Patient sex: M
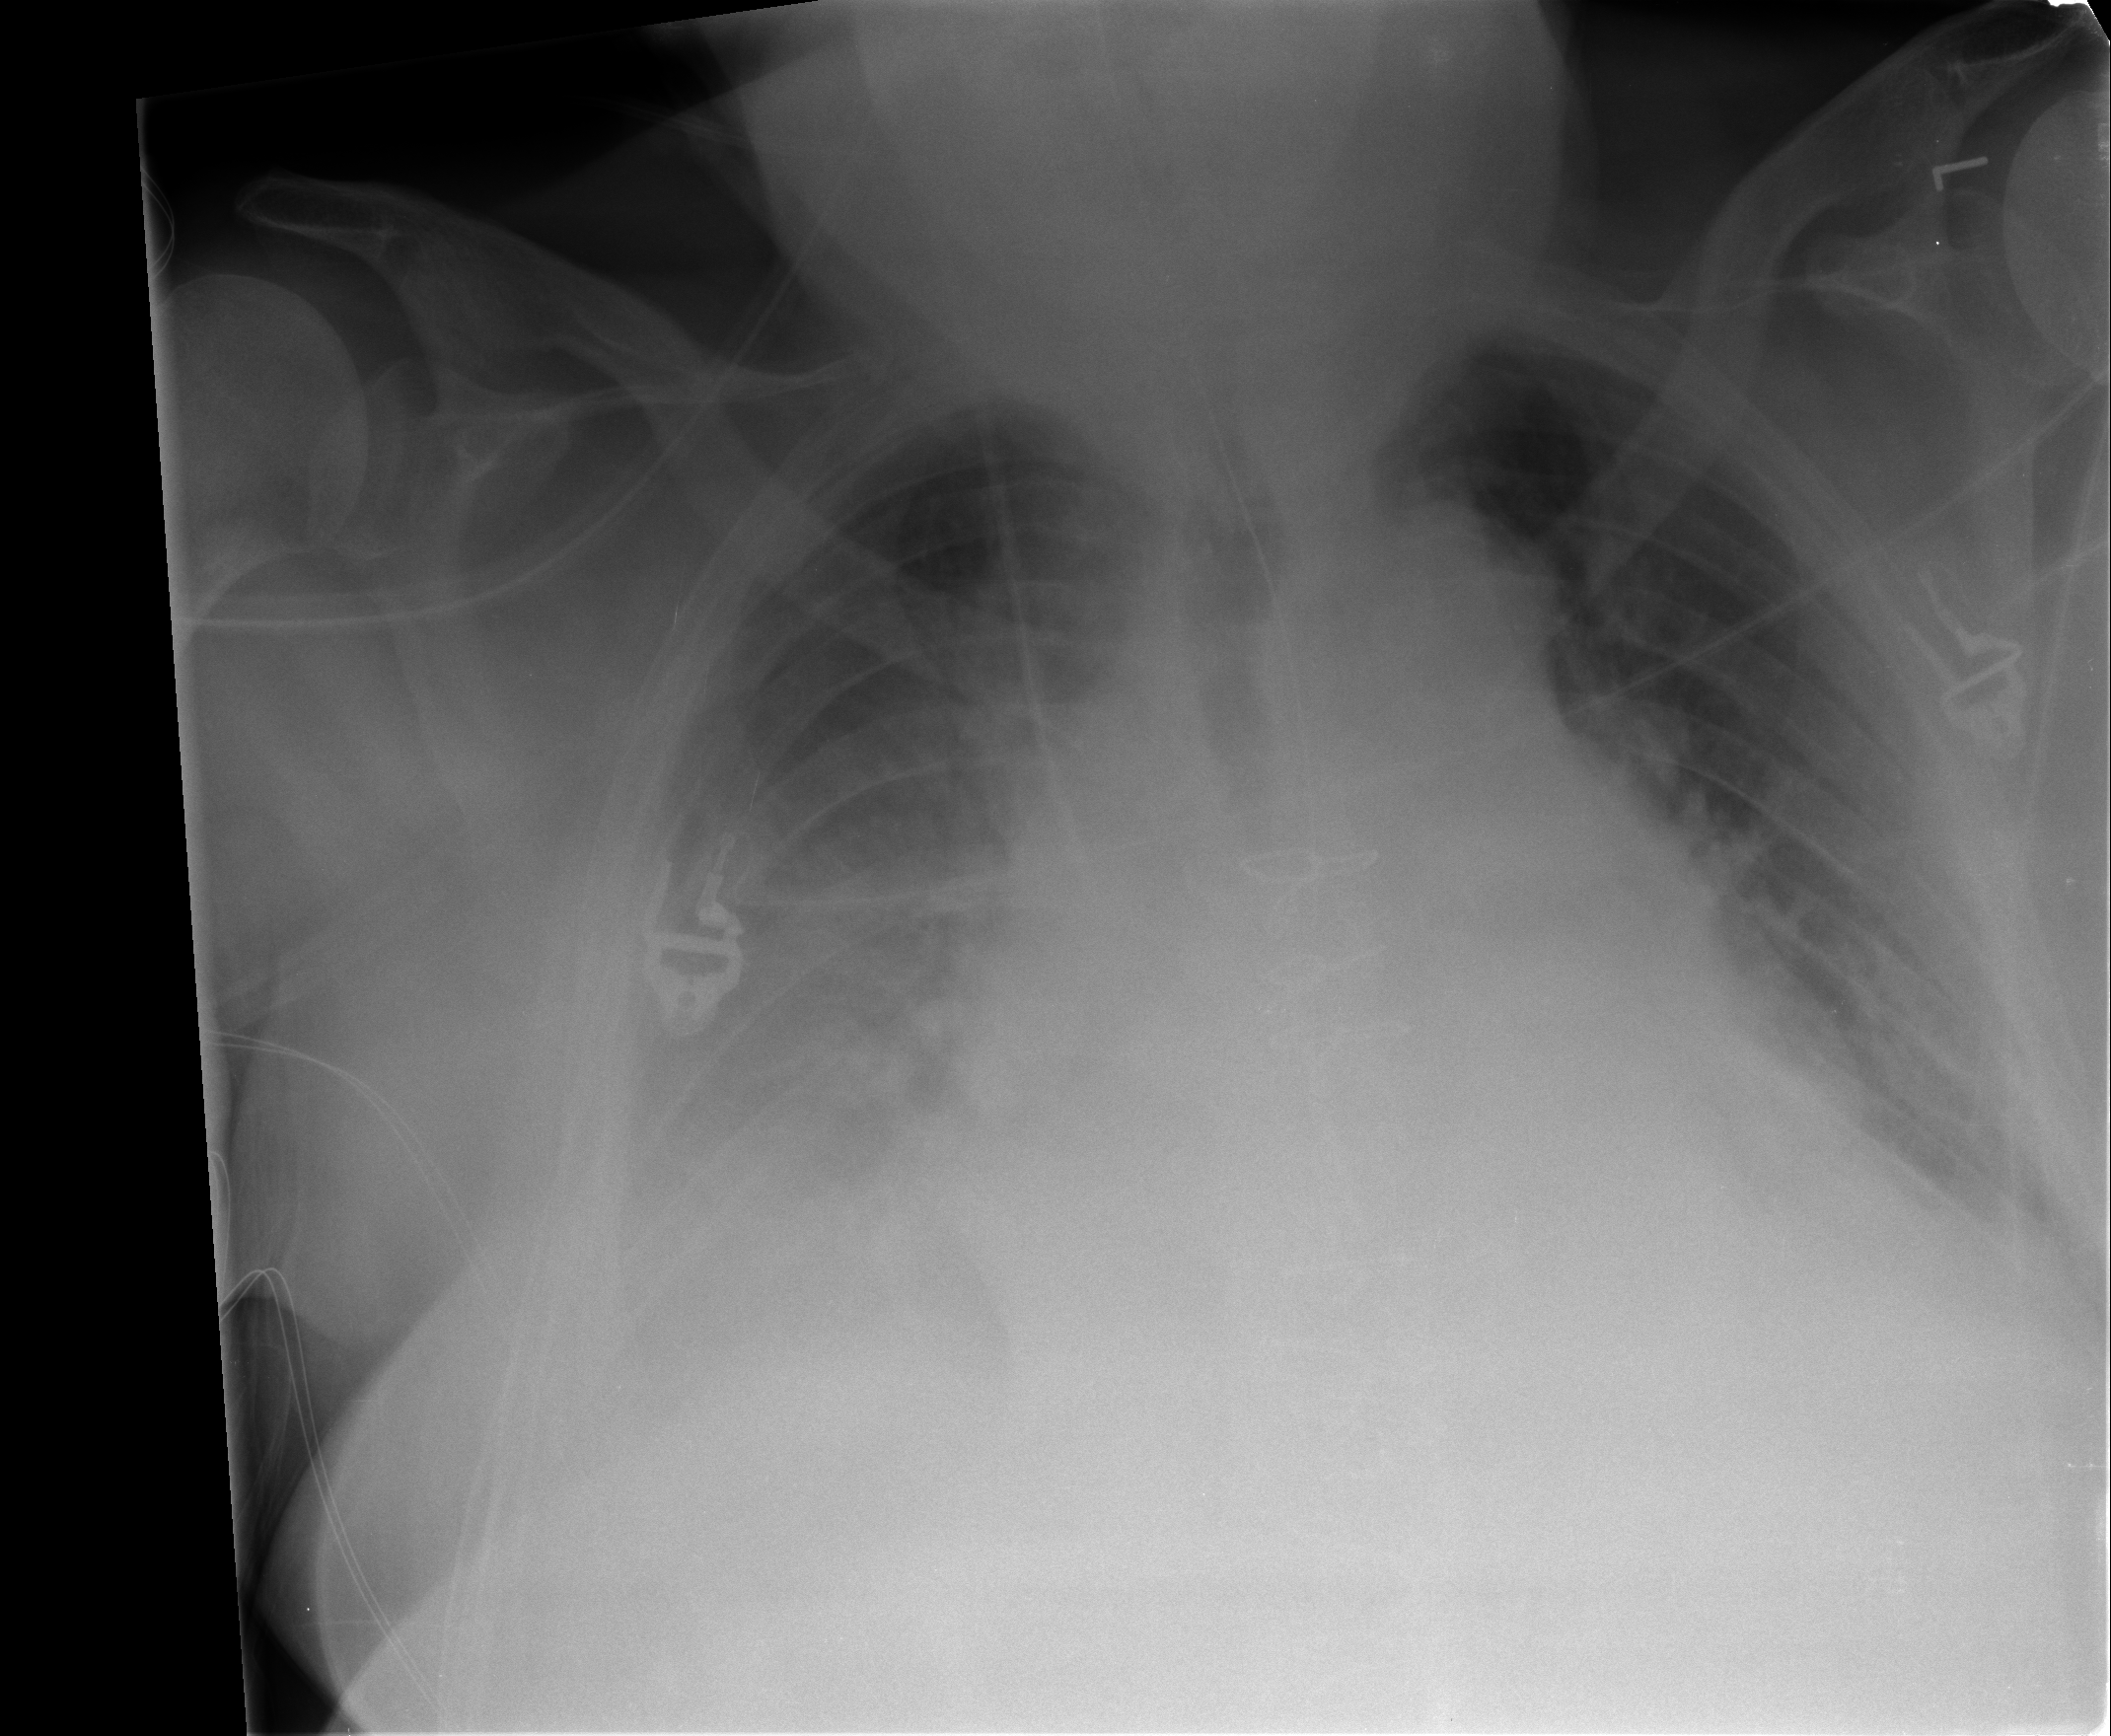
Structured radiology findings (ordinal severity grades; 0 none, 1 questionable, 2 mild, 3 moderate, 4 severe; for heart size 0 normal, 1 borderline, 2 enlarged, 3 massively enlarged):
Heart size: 2
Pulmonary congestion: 2
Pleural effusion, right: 3
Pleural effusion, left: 1
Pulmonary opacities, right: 0
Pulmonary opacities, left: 0
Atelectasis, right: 2
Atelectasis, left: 2